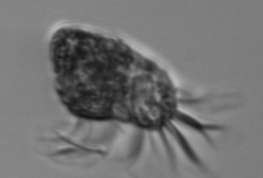
Label: Strombidium_morphotype1